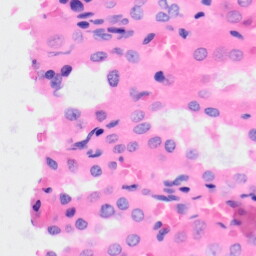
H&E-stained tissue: Kidney